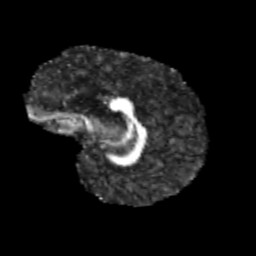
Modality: FA
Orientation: sagittal
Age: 11
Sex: male
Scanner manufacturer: siemens
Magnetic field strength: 3 T
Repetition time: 3.8 s
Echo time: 0.07 s